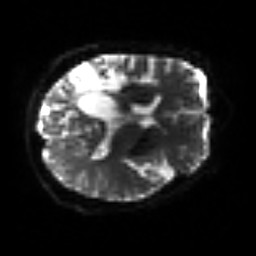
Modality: sbref
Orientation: axial
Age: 62
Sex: female
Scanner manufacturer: siemens
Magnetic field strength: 3 T
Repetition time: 3.2 s
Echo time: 0.081 s